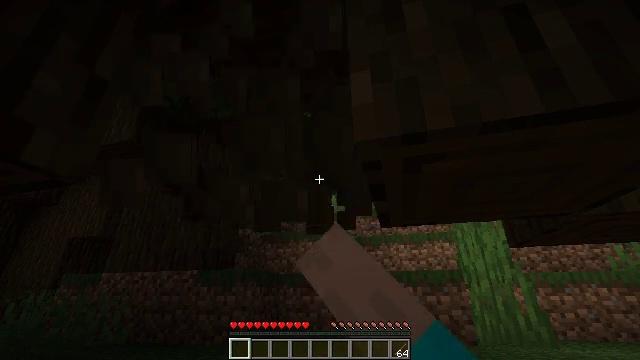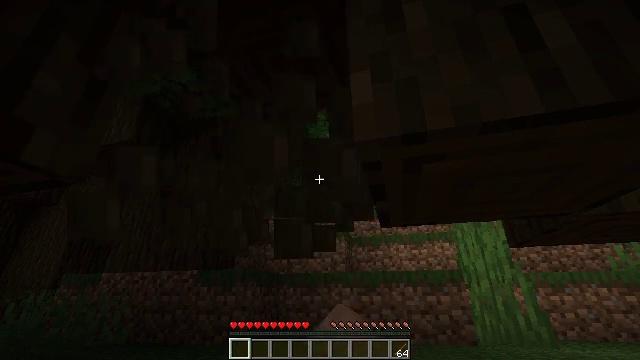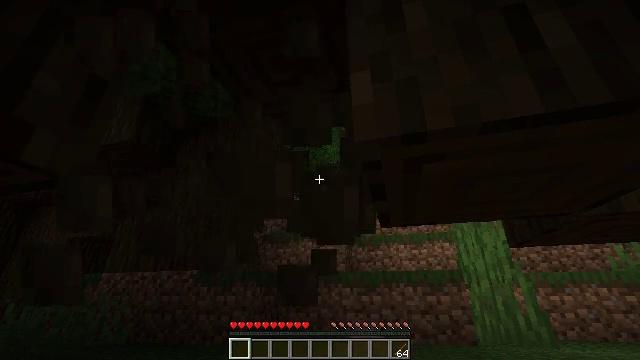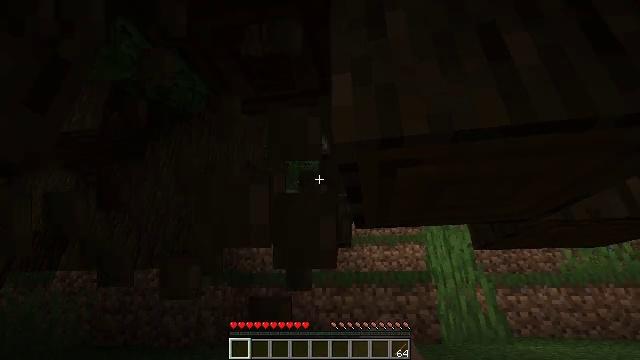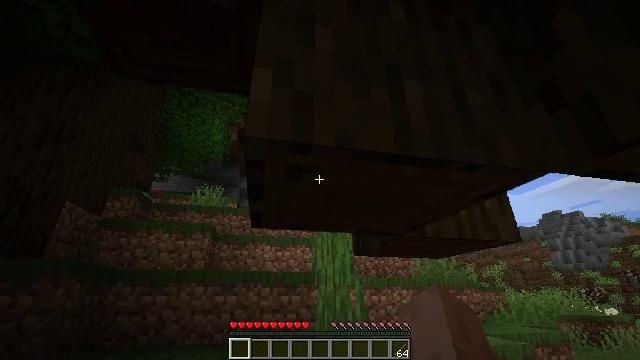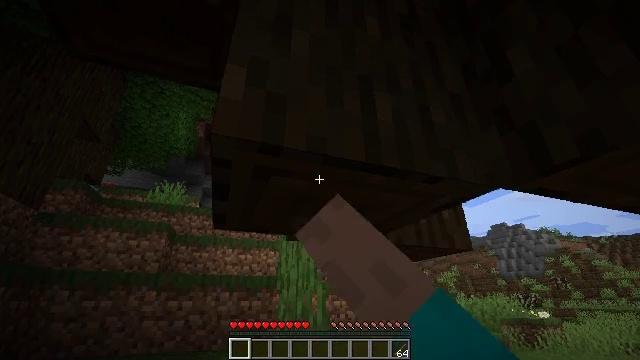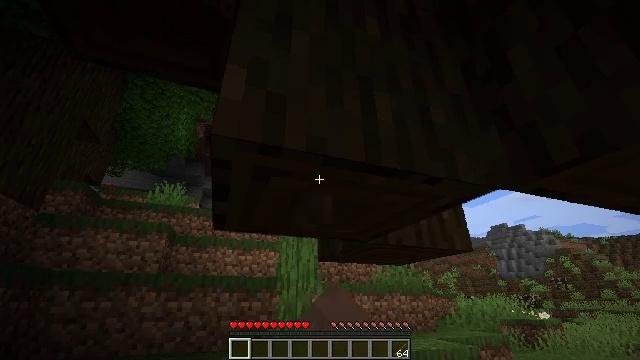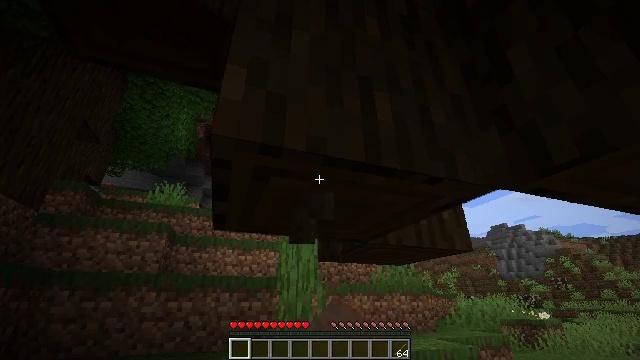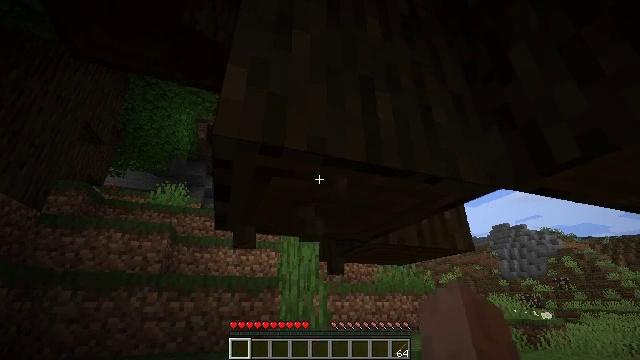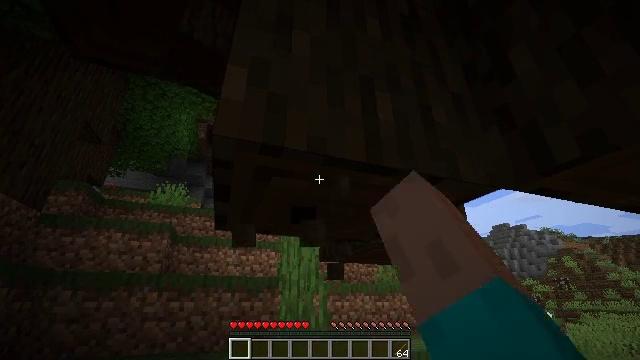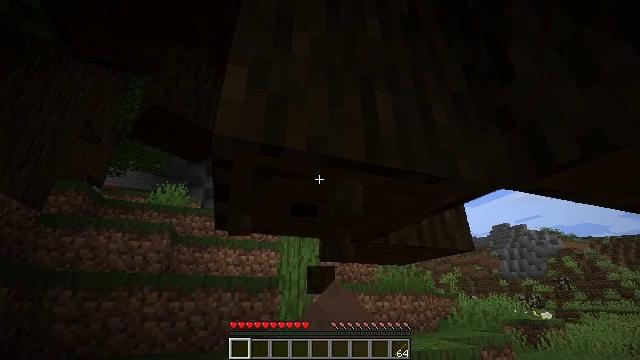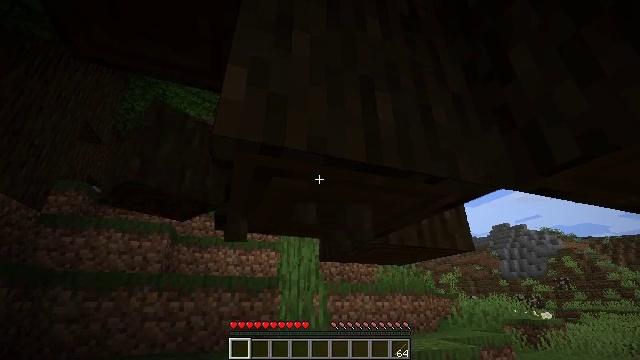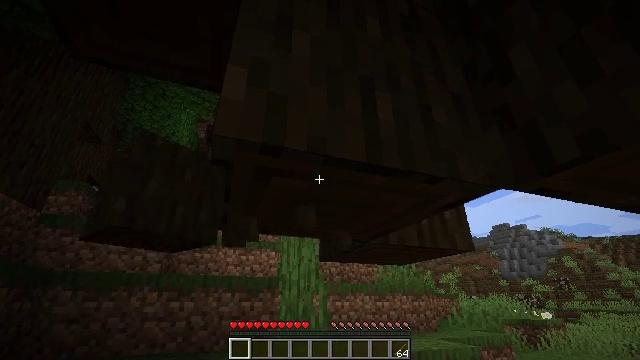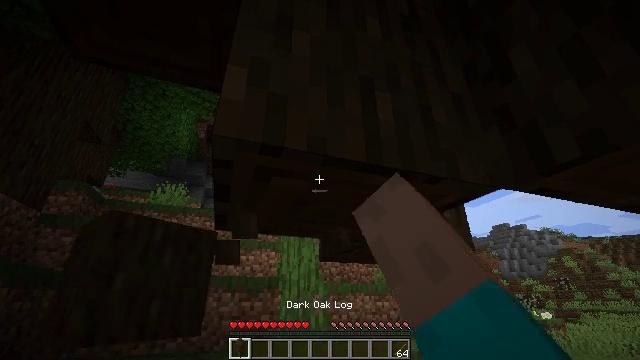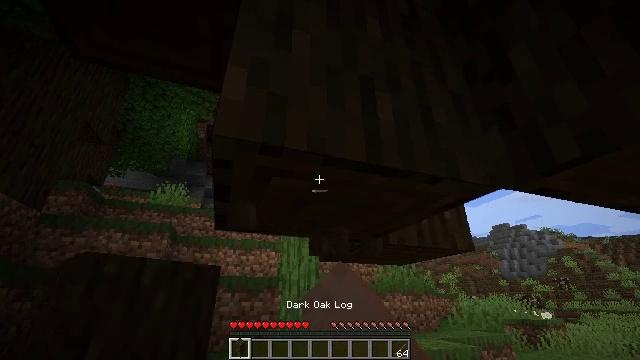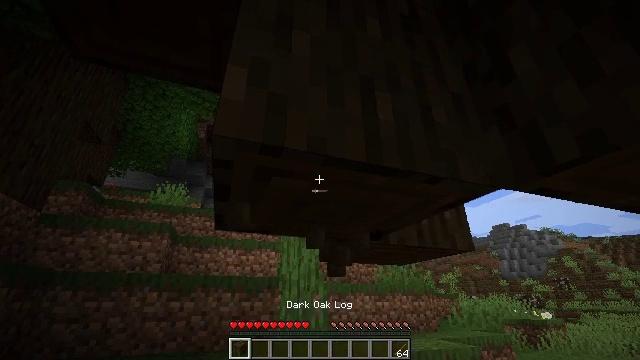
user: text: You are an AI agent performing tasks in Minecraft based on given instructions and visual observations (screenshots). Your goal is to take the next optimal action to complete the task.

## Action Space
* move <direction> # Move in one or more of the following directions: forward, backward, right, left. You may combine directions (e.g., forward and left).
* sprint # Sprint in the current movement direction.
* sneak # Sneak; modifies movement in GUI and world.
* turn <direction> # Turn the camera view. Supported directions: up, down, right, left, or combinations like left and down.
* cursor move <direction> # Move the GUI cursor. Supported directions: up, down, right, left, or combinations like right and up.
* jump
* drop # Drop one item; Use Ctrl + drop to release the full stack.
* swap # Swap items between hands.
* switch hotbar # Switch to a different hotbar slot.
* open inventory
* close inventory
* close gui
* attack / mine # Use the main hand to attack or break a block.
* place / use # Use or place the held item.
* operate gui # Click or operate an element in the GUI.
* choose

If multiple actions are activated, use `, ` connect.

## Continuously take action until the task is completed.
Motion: motion action
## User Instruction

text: Break the dark oak log in the forest.
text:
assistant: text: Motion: attack / mine
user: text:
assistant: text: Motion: attack / mine
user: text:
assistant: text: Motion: turn right, attack / mine
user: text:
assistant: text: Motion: turn right, attack / mine
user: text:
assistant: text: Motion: turn right, attack / mine
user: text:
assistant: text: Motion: attack / mine
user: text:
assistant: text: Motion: attack / mine
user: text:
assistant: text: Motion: attack / mine
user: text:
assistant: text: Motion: attack / mine
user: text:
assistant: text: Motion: attack / mine
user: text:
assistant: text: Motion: attack / mine
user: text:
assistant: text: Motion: attack / mine
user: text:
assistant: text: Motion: attack / mine
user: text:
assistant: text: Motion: attack / mine
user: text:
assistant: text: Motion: attack / mine
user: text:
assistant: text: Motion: attack / mine
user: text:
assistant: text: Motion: attack / mine
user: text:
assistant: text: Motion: attack / mine
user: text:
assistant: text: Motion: attack / mine
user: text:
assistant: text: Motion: attack / mine
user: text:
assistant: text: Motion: attack / mine
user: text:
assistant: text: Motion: attack / mine
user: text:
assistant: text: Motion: attack / mine
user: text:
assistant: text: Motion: attack / mine
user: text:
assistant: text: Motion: attack / mine
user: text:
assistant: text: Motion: attack / mine
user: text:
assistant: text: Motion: attack / mine
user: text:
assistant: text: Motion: attack / mine
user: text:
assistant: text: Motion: attack / mine
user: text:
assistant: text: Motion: attack / mine